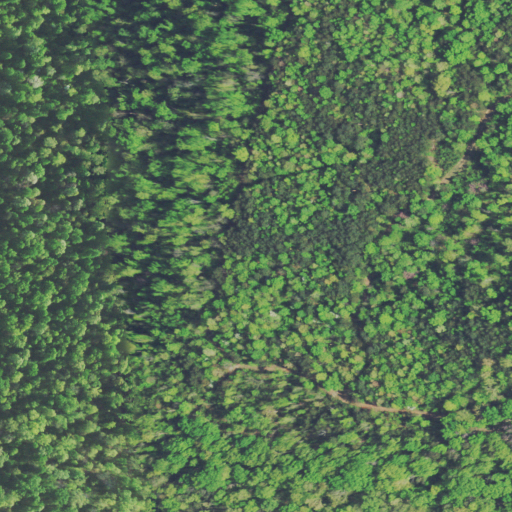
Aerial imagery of mountain in Tennessee named Grindstone Mountain containing deciduous forest, evergreen forest, and mixed forest